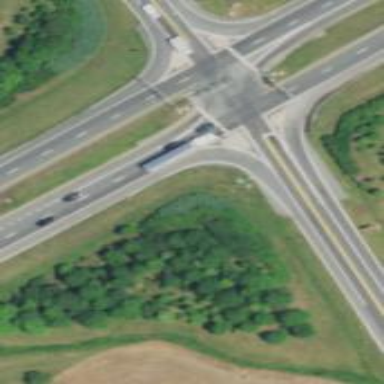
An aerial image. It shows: Trunk link highway.